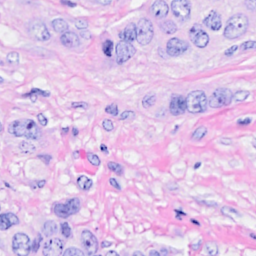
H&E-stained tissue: Breast